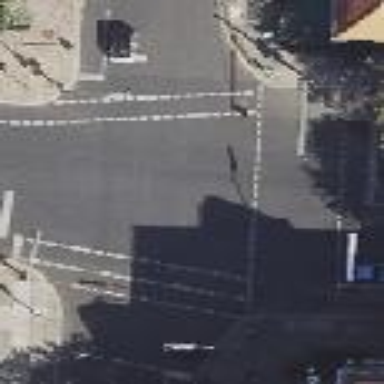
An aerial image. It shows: Junction on tertiary road.